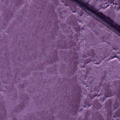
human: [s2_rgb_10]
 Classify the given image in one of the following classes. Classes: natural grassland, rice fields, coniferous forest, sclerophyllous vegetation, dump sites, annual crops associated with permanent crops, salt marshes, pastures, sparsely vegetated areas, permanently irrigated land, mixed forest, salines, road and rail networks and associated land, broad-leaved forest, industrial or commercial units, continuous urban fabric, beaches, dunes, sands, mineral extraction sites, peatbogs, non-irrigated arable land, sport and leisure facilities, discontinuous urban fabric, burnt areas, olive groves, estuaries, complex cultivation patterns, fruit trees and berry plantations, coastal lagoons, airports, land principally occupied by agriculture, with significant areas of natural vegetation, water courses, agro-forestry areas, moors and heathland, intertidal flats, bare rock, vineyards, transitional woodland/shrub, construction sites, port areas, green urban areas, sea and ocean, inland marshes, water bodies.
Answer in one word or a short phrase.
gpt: sea and ocean